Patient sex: F
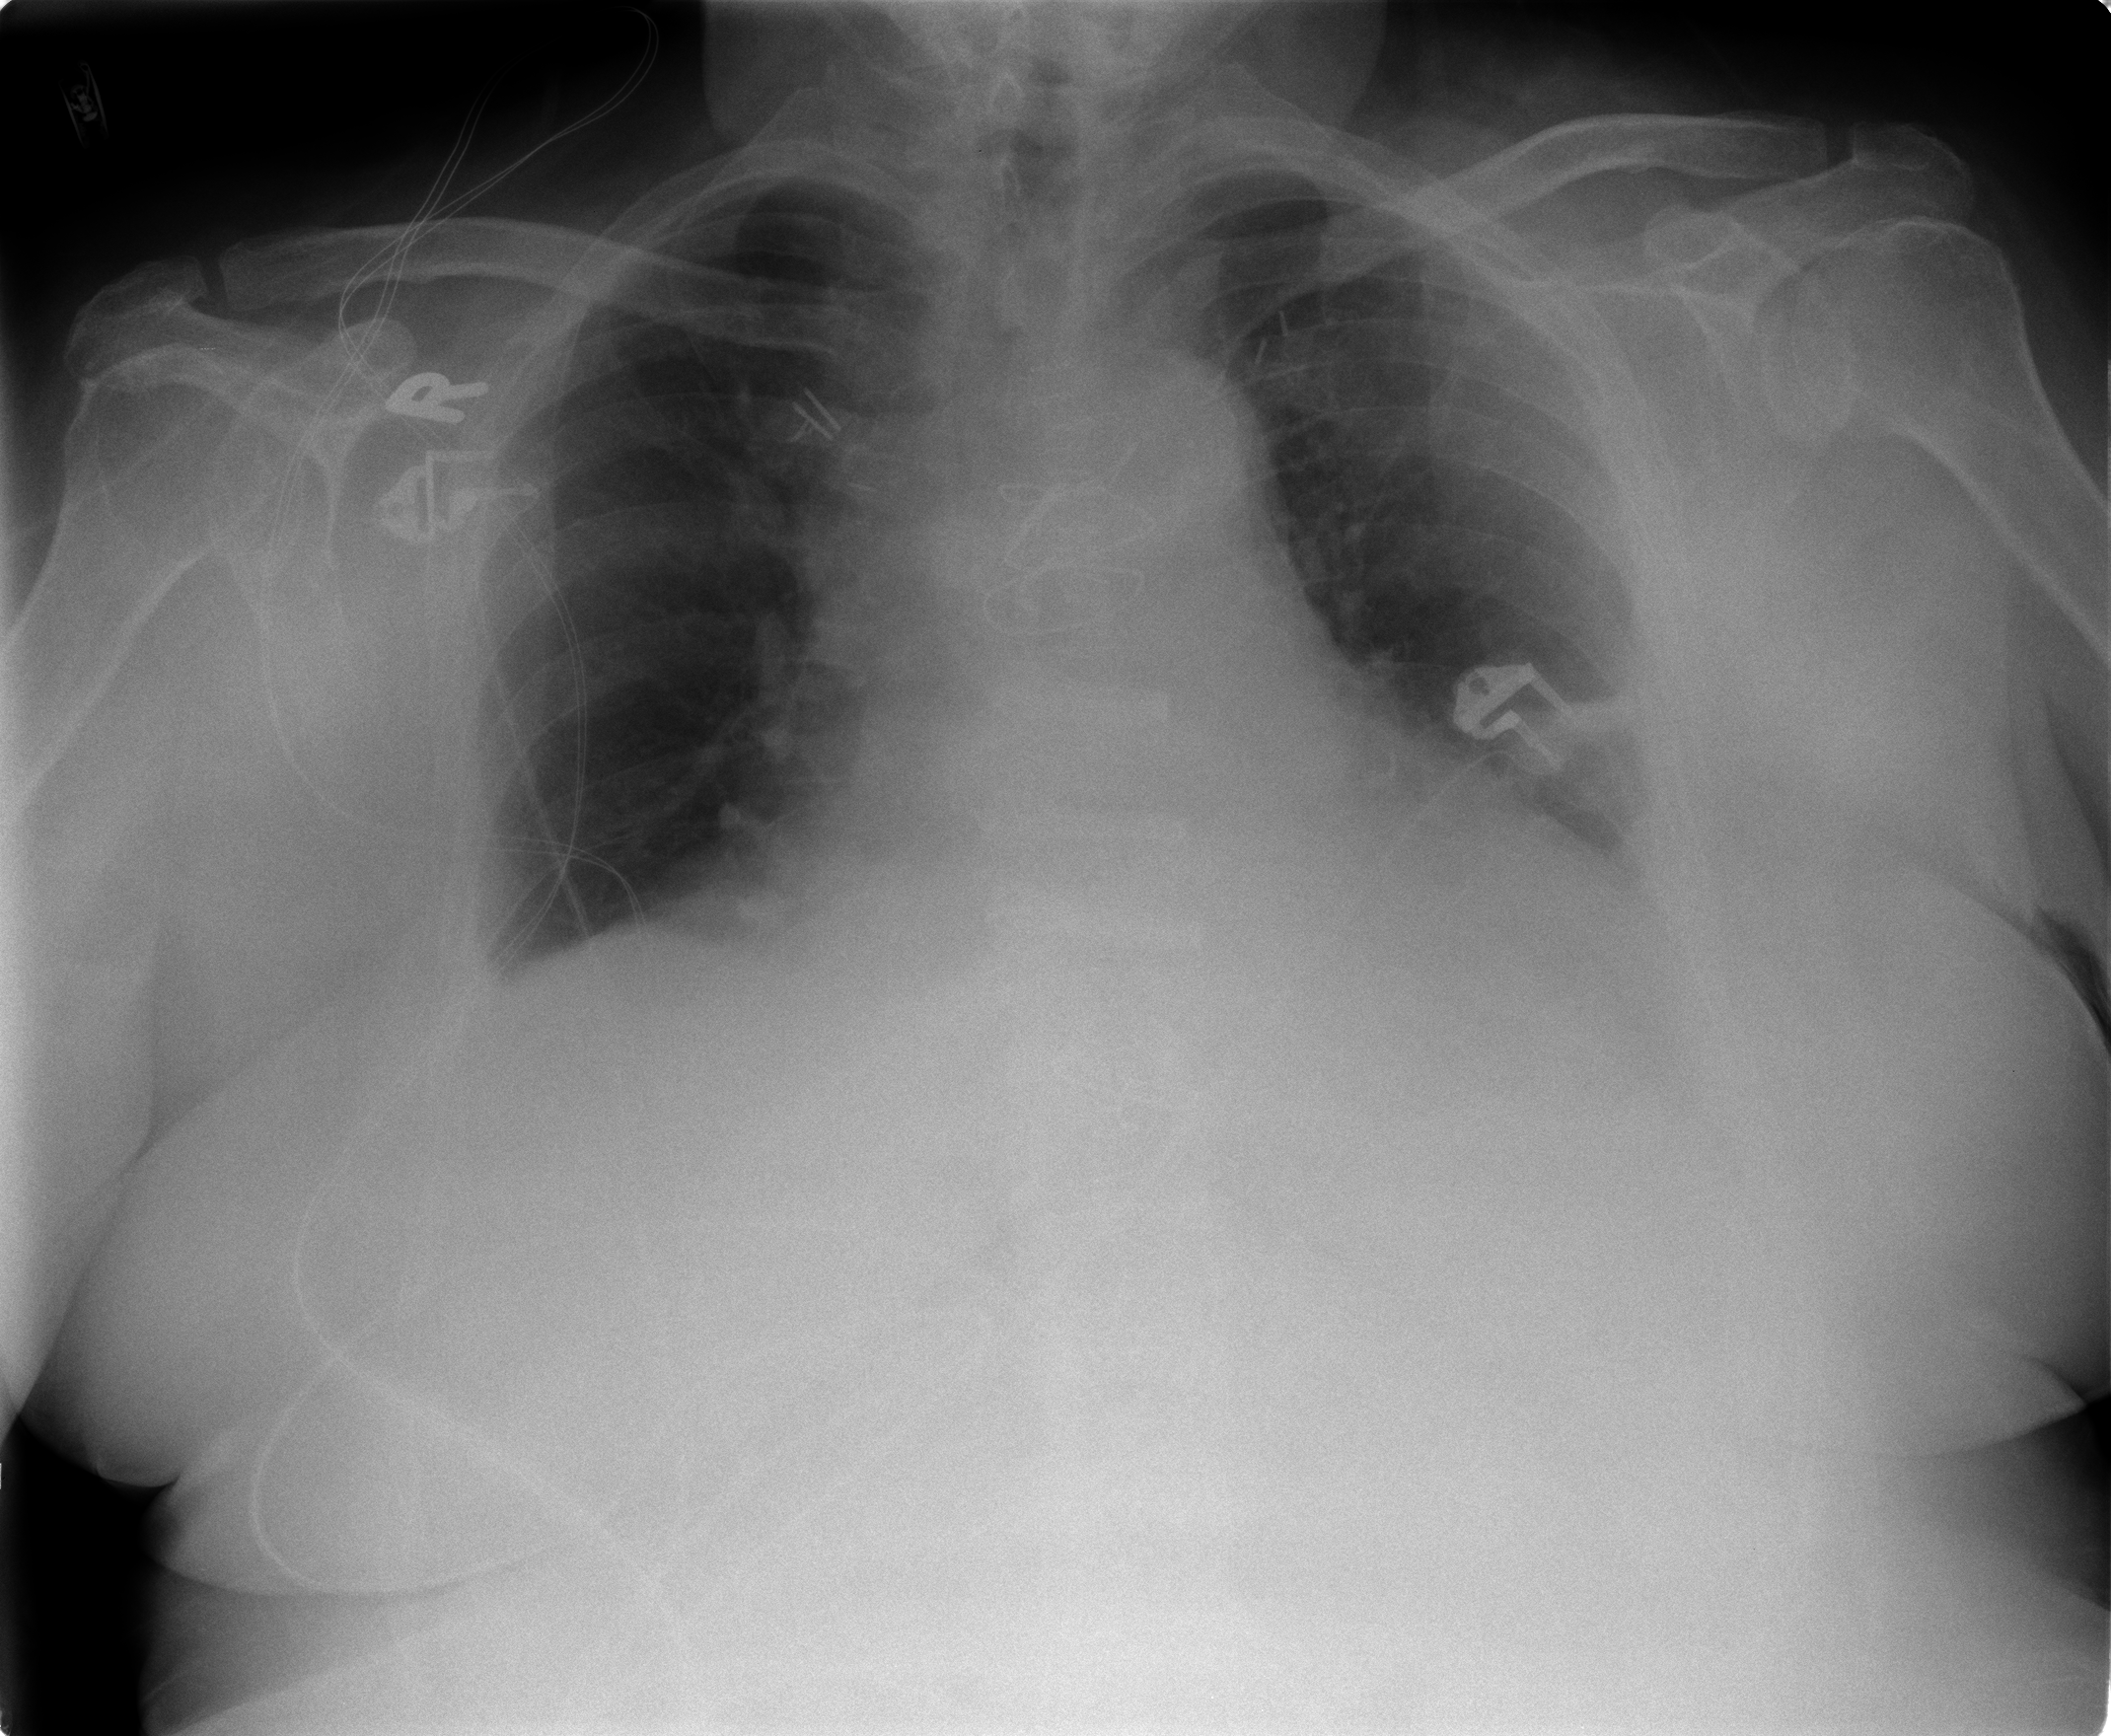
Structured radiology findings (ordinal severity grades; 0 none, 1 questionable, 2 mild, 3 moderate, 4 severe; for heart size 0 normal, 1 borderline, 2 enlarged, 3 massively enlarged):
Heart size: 2
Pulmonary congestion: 0
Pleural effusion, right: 0
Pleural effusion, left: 0
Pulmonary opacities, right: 0
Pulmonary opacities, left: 0
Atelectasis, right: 1
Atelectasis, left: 1